Interaction volume radius: 10 \u00c5
Interaction volume height: 40 \u00c5
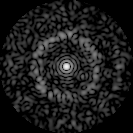
Disorder parameter: 0.797